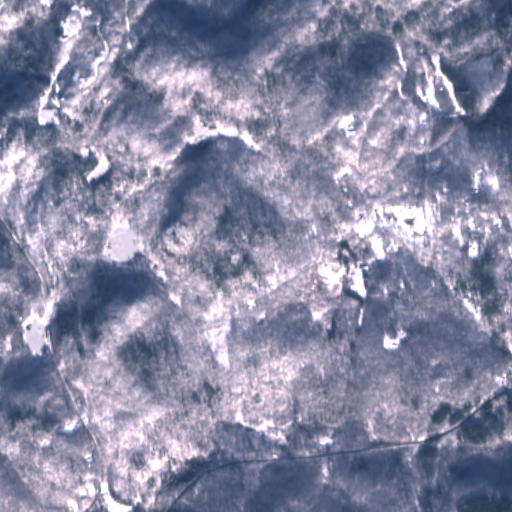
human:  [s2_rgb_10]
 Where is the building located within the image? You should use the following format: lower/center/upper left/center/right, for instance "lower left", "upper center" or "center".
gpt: There is no building in the image.